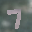
Label: 7